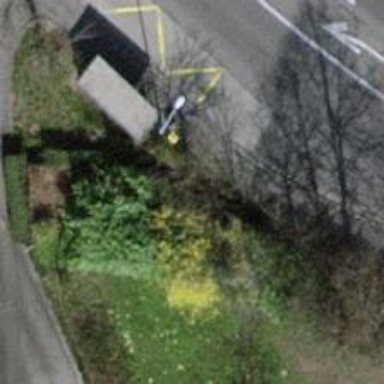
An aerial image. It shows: Post box.